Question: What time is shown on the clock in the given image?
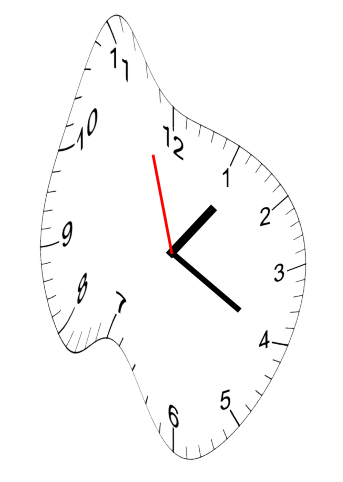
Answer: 01:19:57